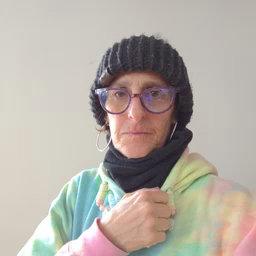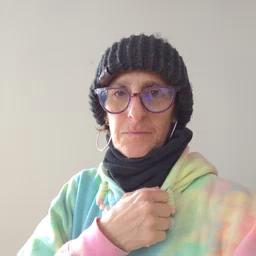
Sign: aunt